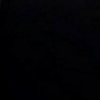
Label: space